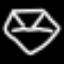
Label: diamond